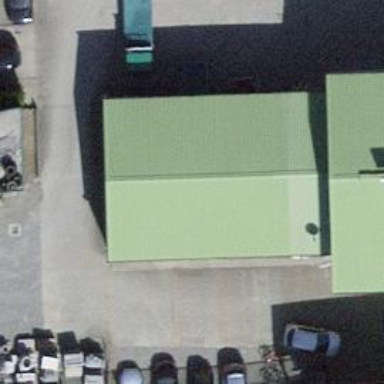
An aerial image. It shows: Greengrocer shop.